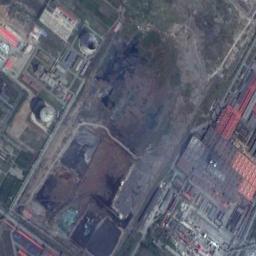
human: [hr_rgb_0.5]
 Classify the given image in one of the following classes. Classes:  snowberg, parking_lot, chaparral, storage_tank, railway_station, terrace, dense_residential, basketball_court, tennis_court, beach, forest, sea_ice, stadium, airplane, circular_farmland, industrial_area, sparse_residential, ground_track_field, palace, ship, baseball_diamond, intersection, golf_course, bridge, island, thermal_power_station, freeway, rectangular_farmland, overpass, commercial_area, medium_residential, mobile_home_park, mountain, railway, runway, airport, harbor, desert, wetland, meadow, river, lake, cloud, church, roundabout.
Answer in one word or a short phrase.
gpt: thermal_power_station